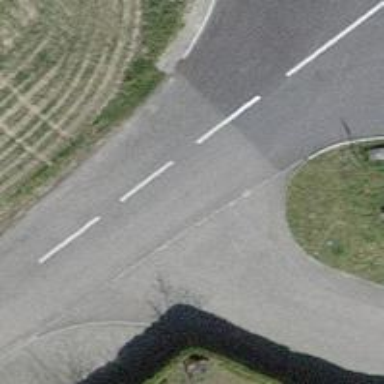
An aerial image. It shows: Residential road with smooth surface.